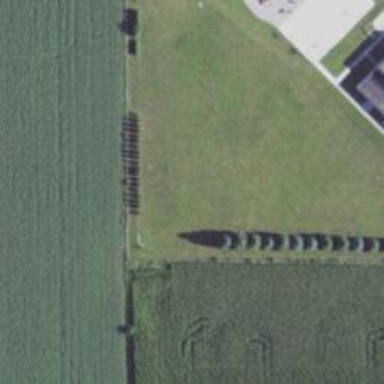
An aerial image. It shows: Row of trees in natural setting.